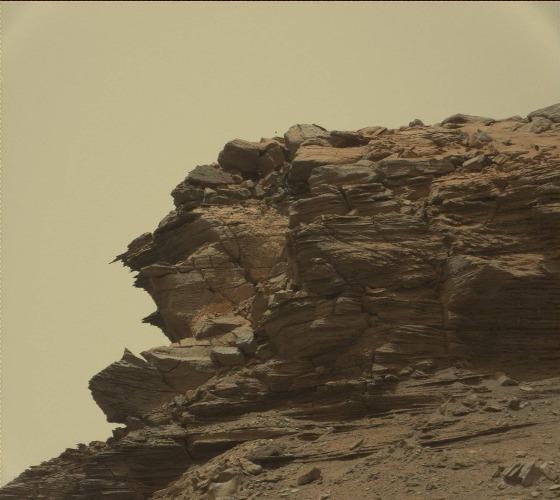
Terrain classes present: Bedrock, Rock, Sky / Distant Mountains